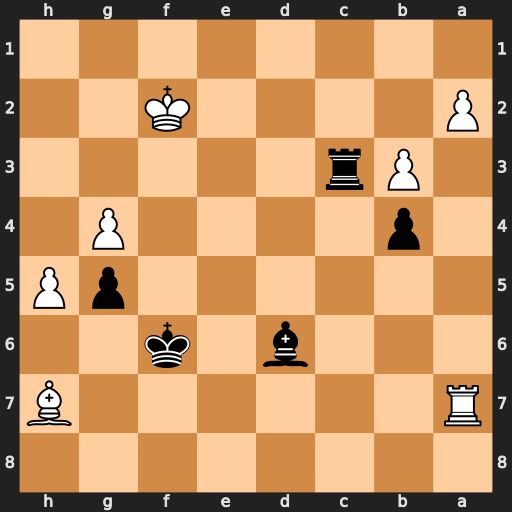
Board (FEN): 8/R6B/3b1k2/6pP/1p4P1/1Pr5/P4K2/8
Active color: b
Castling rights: -
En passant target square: -
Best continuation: Bc5+ Kg2 Bxa7